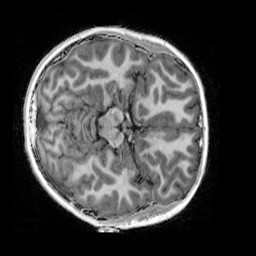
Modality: UNIT1_denoised
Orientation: axial
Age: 10
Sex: female
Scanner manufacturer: siemens
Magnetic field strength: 3 T
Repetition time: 4 s
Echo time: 0.00303 s